Field crop: maize
Growth stage: 2
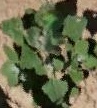
Species: chenopodium